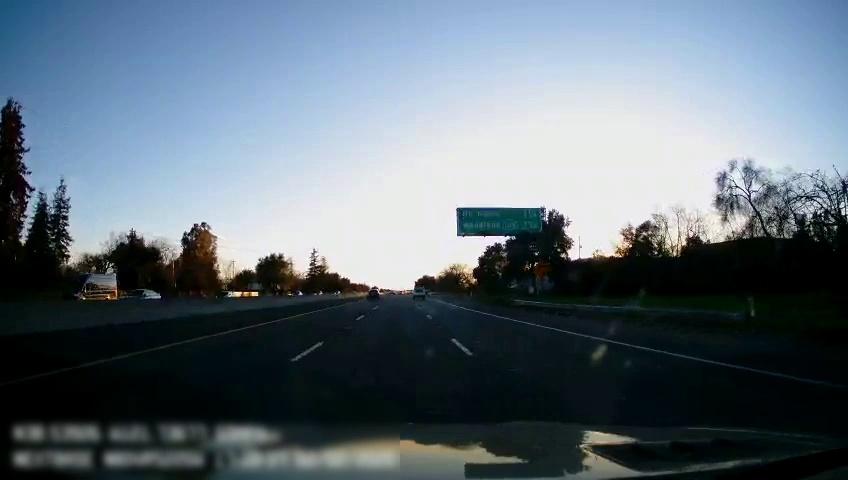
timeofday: Day
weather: Sunny
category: Drivable Space
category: Vehicles | SUV
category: Vehicles | Truck
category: Vehicles | Truck
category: Vehicles | SUV
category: Vehicles | SUV
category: Lanes | Alternate Lane
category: Lanes | Current Lane
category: Lanes | Current Lane
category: Lanes | Alternate Lane
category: Traffic | Signs
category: Traffic | Signs